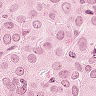
Metastatic tissue present: yes